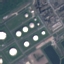
Land use / land cover: Industrial